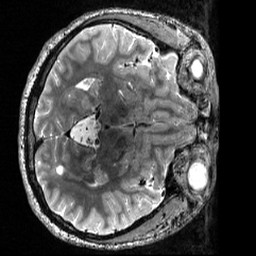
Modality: T2w
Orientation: axial
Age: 20
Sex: male
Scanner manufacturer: siemens
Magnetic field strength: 3 T
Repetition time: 3.2 s
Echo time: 0.566 s